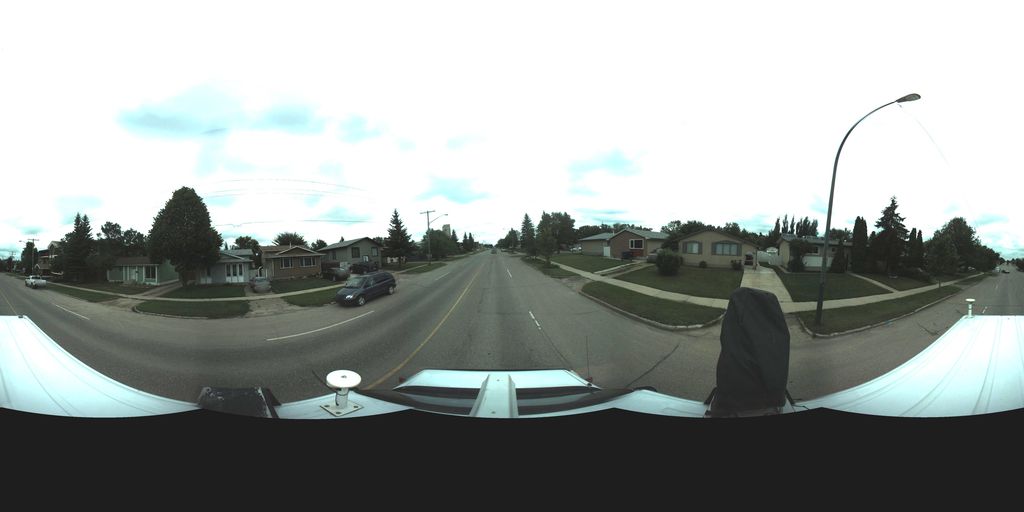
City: saskatoon